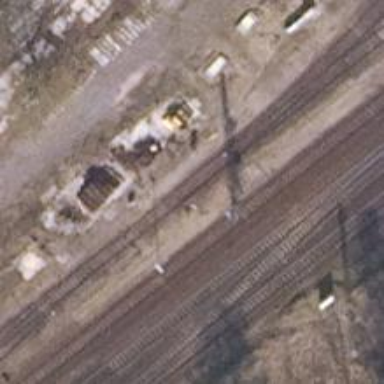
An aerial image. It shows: Railway switch.